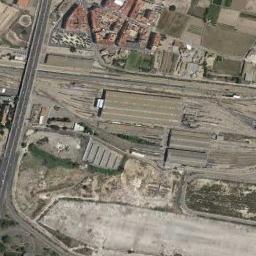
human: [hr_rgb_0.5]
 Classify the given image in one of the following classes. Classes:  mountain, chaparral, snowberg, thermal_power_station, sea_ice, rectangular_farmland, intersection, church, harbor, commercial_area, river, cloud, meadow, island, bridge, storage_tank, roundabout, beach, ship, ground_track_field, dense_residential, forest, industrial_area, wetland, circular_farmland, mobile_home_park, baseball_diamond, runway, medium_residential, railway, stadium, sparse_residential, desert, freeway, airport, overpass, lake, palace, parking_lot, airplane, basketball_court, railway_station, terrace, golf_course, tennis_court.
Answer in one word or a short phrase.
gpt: railway_station